Question: I'm using a slightly modified Soh Tanaka's <URL> handles the height problem because it rescrambles the blocks depending on window size so the list loses its implied sequential ordering, so I'm exploring a different solution.
The solution I'm currently trying is <URL>, but I have problem trying to clear the sides of the rows/lines. I can use javascript to insert a '<span style="clear: both;"></span>' to the ends of every rows/lines, but this causes more problems when the window is resized and if there is multiple groups of such smart columns in a single page. While I'm sure I can write a script to deal with those cases, I think there might be an easier way.
What is the easiest way to make it such that when a list of floating blocks needs to wrap, it should start at the bottom of the tallest box on the previous row/line? A CSS-only solution is preferred, but a javascript/jQuery-based solution would be acceptable.
Rephrased in another way, I want to float blocks like how letters of different sizes are "floated" (letters are vertically aligned at their baseline by default, though for div blocks a top alignment would probably looks better):

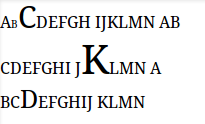
Answer: You could switch from 'float: left' to 'display: inline-block; vertical-align: top'.
<URL>
I also added a tiny bit of JavaScript:
'''
$(this.config.column_selector).contents().filter(function() { return this.nodeType === 3; }).remove();
'''
'inline-block' is unfortunately affected by whitespace in the HTML, so that snippet removes text nodes between the 'li' elements. Alternatively, there are CSS fixes available (with downsides), or you could just <URL>.